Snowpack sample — Buffalo Mountain, Silverthorne, Colorado, USA (2/22/26, 2:02 PM MST)
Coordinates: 39.622, -106.113
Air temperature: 33 °F
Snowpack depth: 63 cm
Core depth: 20 cm
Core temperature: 23 °F
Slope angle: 11°, slope face: 116°
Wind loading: low
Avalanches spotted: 0
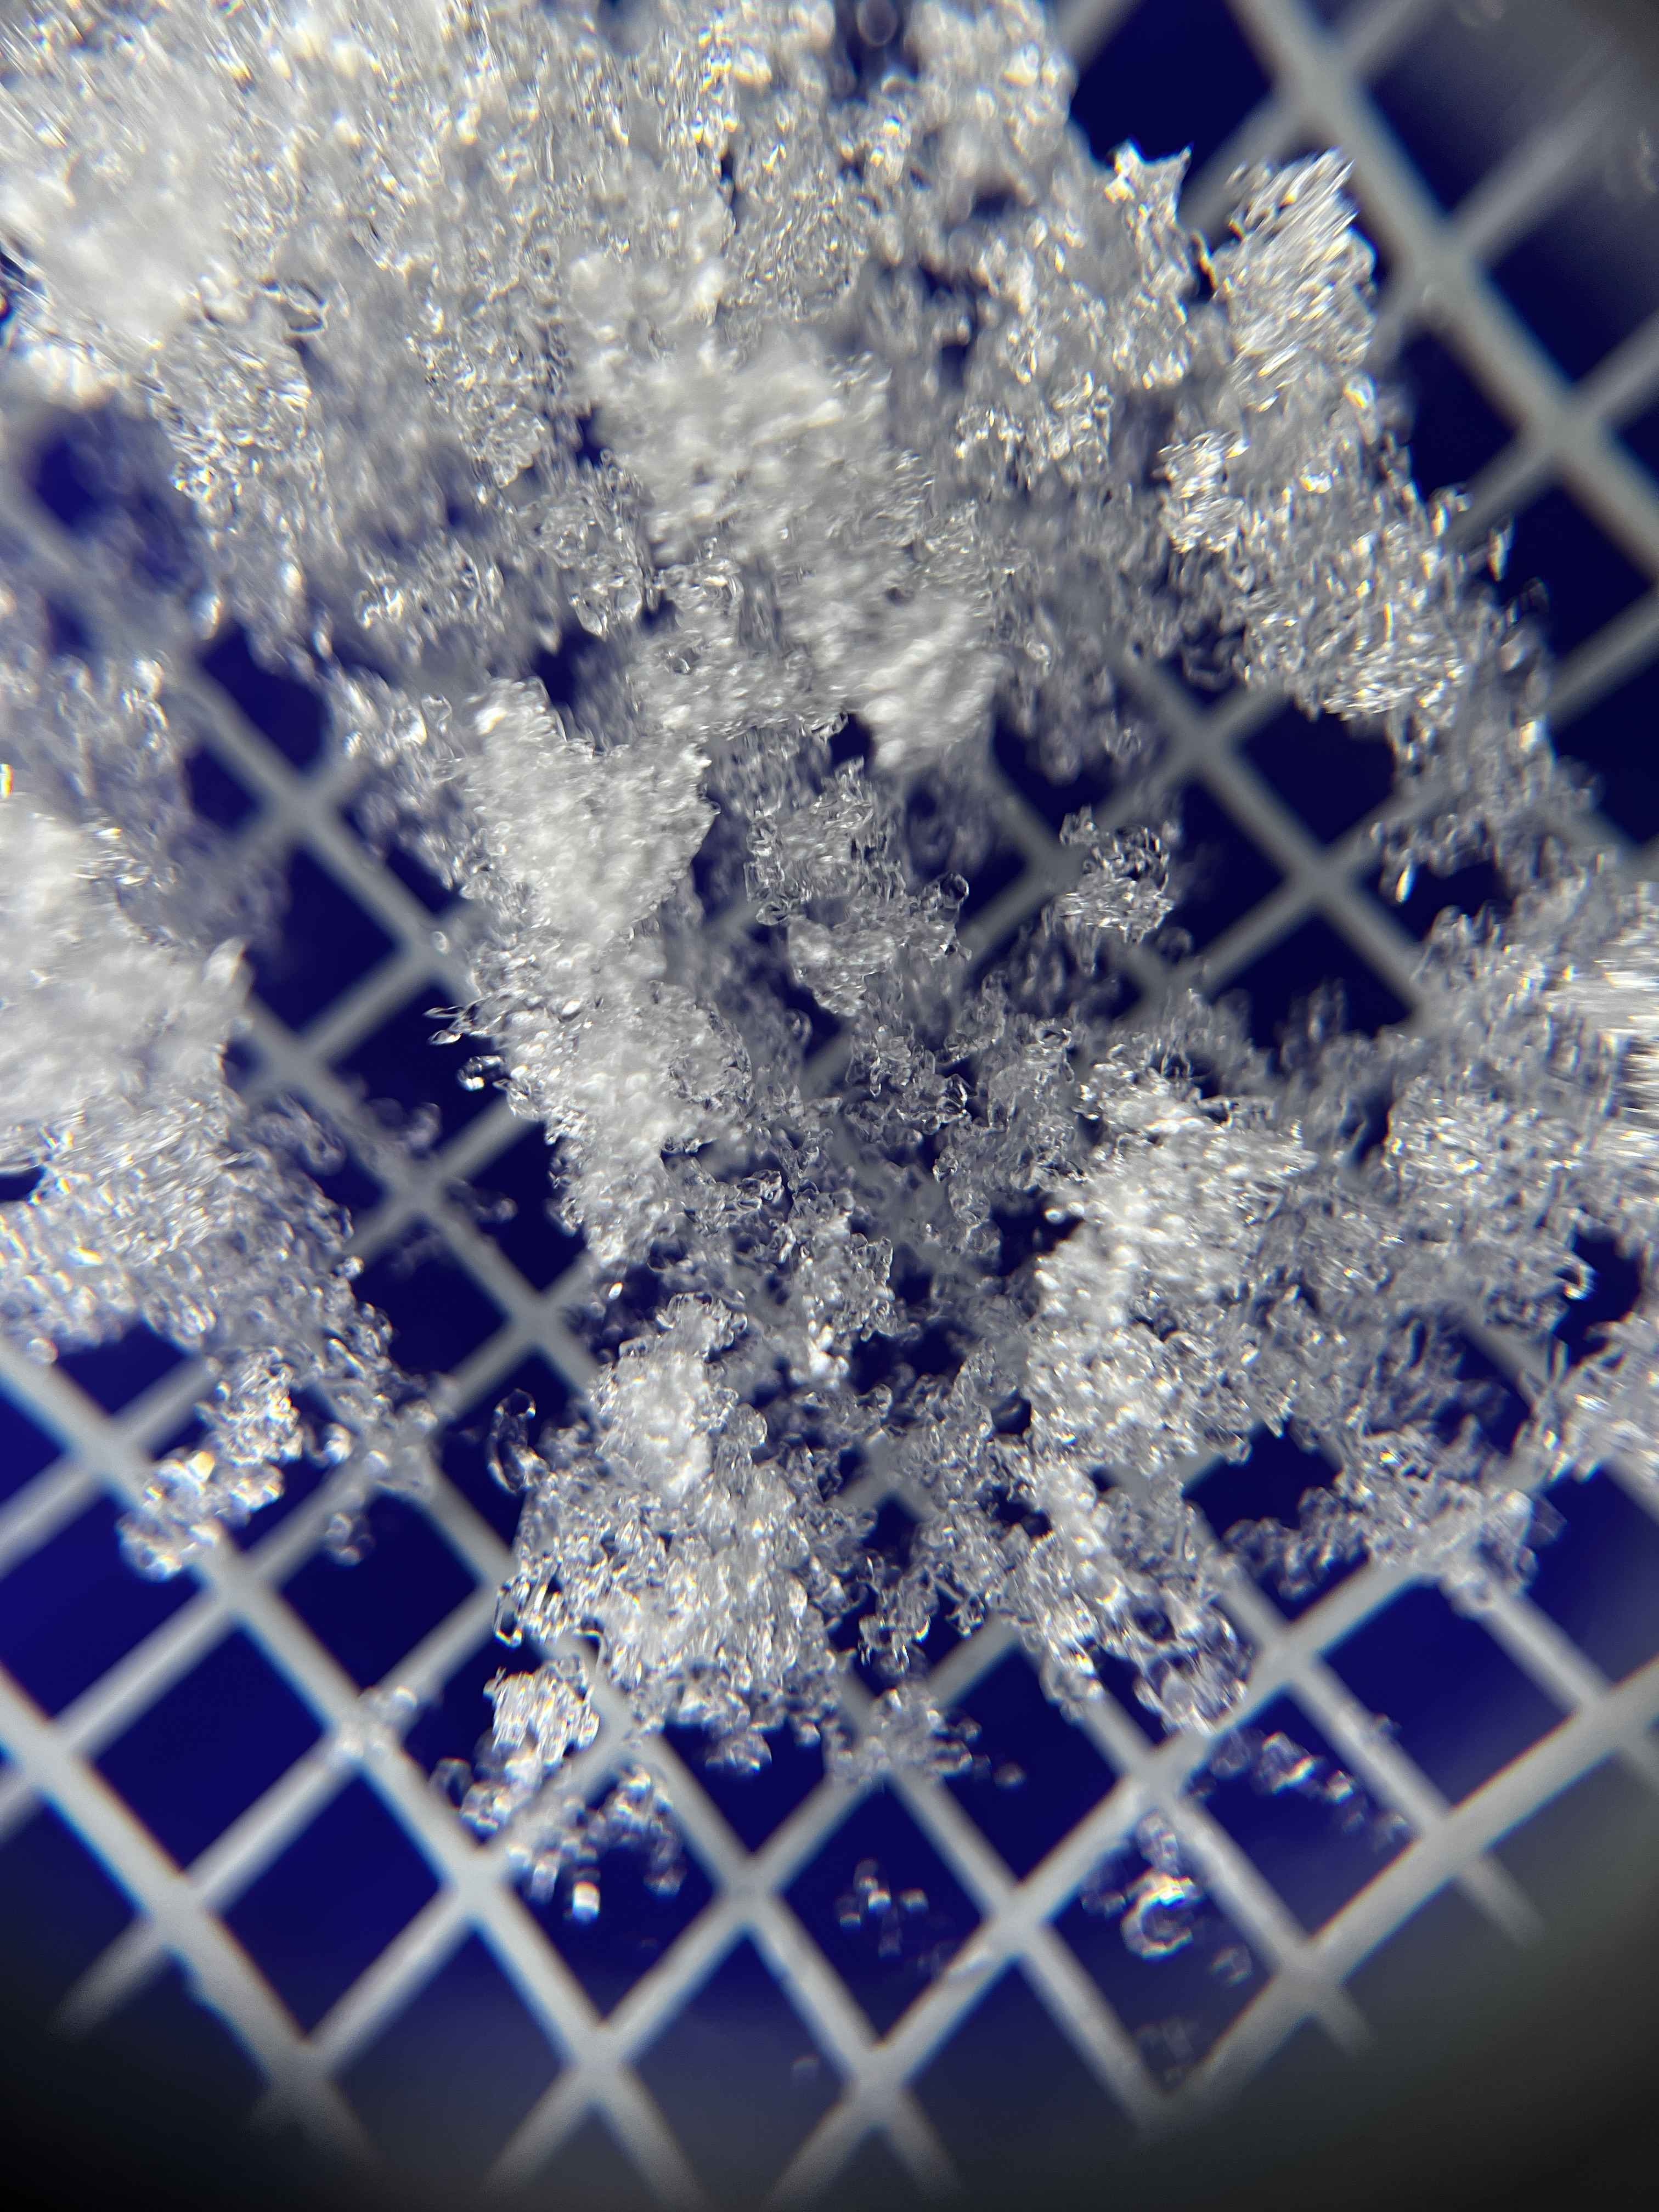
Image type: magnified_profile
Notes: In a firebreak similar to site 1, minimal wind loading with no spotted avalanches (not many faces in view though)